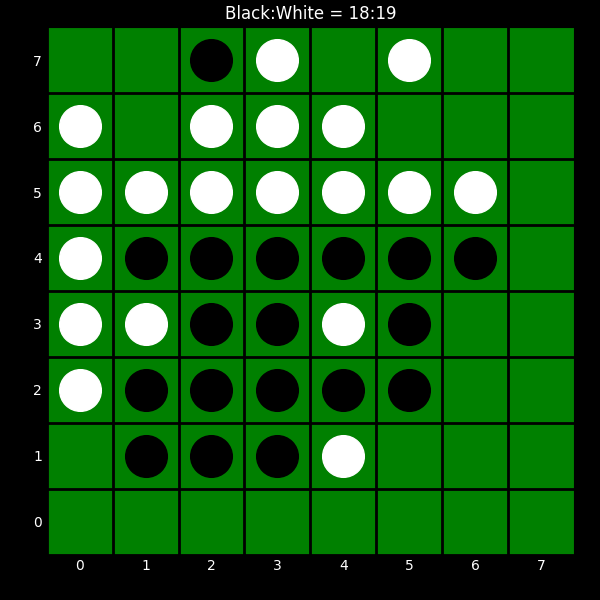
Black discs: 18
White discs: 19